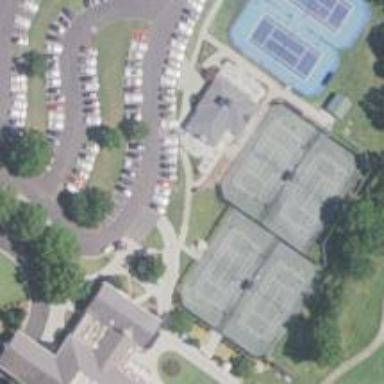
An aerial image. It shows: Tennis court on the leisure land pitch.